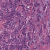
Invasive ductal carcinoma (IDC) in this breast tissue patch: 1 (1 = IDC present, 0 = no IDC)